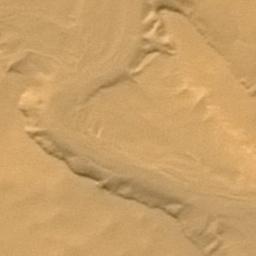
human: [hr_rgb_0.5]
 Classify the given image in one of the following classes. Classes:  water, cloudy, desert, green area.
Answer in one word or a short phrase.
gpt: desert